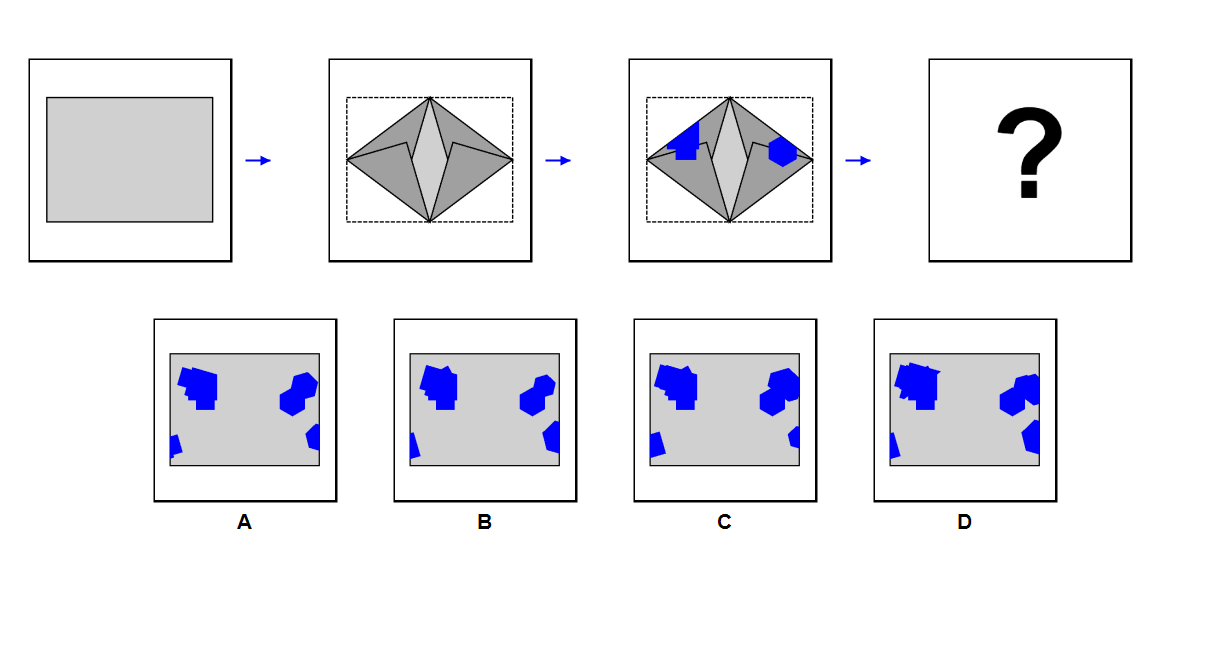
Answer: A